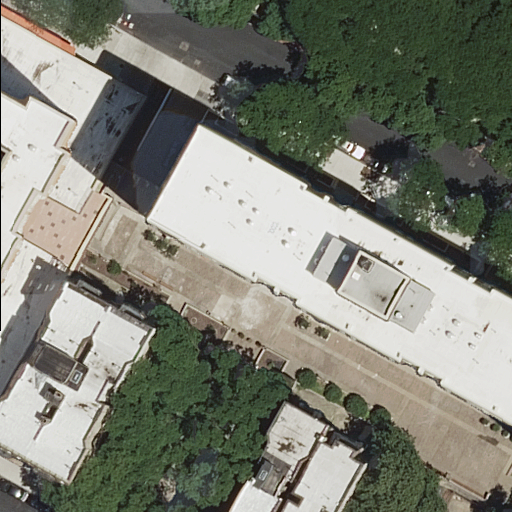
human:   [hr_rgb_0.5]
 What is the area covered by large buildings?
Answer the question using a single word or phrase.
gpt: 1197m2

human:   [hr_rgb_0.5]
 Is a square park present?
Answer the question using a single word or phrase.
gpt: no

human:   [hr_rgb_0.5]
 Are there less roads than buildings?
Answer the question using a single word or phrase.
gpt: yes

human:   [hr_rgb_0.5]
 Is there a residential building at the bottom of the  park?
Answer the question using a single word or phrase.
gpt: yes

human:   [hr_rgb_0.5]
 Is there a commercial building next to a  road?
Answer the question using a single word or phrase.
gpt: no

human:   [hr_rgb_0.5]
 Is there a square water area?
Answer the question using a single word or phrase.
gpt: no

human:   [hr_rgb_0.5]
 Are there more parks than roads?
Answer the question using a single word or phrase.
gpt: no

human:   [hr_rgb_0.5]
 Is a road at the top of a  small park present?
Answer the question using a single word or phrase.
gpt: no

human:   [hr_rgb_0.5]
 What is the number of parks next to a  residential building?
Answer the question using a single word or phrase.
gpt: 1

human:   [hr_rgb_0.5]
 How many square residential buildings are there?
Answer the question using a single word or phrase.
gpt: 0

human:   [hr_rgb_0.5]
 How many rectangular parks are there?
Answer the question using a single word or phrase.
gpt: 1

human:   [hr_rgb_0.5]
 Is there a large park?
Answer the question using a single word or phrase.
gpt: yes

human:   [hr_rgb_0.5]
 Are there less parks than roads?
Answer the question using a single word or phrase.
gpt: yes

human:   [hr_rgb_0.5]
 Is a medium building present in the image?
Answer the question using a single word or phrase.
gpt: yes

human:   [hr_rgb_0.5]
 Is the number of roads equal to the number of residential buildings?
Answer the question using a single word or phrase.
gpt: no

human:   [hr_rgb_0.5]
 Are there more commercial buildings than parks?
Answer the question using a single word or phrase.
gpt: no

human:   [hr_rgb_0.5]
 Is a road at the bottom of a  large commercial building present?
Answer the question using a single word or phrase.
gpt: no

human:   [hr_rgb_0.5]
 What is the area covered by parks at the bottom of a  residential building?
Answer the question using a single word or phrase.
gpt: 0m2

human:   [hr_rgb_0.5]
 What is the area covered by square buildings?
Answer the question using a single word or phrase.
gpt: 0m2

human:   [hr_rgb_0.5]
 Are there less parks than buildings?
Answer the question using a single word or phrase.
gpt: yes

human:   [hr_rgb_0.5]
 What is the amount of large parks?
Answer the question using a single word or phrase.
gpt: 1

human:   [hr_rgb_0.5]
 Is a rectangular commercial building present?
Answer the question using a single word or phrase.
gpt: no

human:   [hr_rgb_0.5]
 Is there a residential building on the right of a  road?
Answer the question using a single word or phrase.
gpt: yes

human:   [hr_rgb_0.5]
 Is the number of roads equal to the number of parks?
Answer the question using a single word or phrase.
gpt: no

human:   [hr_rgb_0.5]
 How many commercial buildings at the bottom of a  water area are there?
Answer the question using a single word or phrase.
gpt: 0

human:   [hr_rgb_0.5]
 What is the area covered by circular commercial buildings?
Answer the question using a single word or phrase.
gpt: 0m2

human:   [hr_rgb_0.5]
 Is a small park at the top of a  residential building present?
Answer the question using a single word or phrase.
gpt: no

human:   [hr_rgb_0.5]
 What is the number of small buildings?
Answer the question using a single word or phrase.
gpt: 1

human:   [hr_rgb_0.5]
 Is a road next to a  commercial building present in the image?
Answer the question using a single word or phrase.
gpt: no

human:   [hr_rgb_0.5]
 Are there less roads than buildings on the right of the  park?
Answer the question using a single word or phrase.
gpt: no

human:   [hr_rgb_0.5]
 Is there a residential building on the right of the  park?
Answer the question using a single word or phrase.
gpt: no

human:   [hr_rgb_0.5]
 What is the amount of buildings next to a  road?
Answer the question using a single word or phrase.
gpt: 7

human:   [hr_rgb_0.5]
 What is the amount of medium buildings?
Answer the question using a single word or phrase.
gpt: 5

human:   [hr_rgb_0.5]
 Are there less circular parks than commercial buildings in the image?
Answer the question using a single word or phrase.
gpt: no

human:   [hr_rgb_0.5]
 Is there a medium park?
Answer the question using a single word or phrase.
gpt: no

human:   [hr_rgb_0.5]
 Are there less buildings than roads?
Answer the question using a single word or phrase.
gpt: no